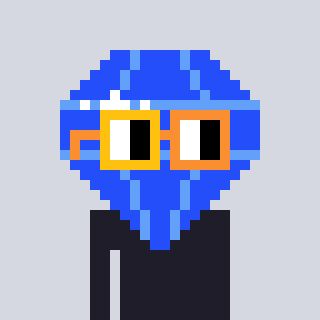
a pixel art character with square yellow and orange glasses, a blue diamond-shaped head and a orange-colored body on a cool background